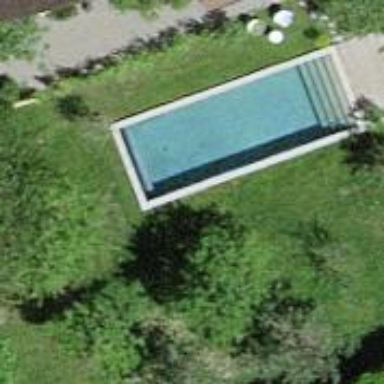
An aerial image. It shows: Swimming pool located in leisure land.